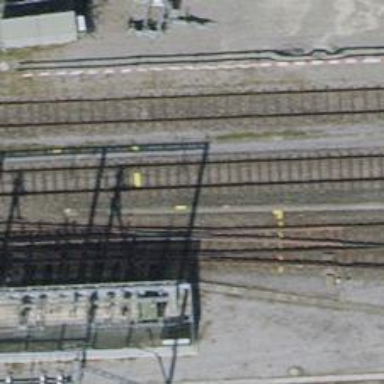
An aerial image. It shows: Railway switch.